Interaction volume radius: 10 \u00c5
Interaction volume height: 10 \u00c5
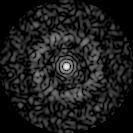
Disorder parameter: 0.819